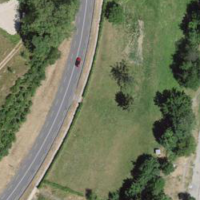
EUNIS habitat code: 53
Species observed at this site:
Ardea purpurea
Convolvulus arvensis
Podiceps cristatus
Fulica atra
Cygnus olor
Sedum acre
Cornus sanguinea